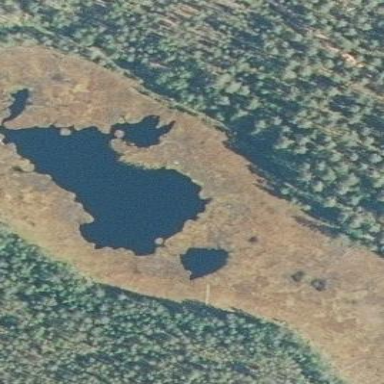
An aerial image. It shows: Pond surrounded by natural water.